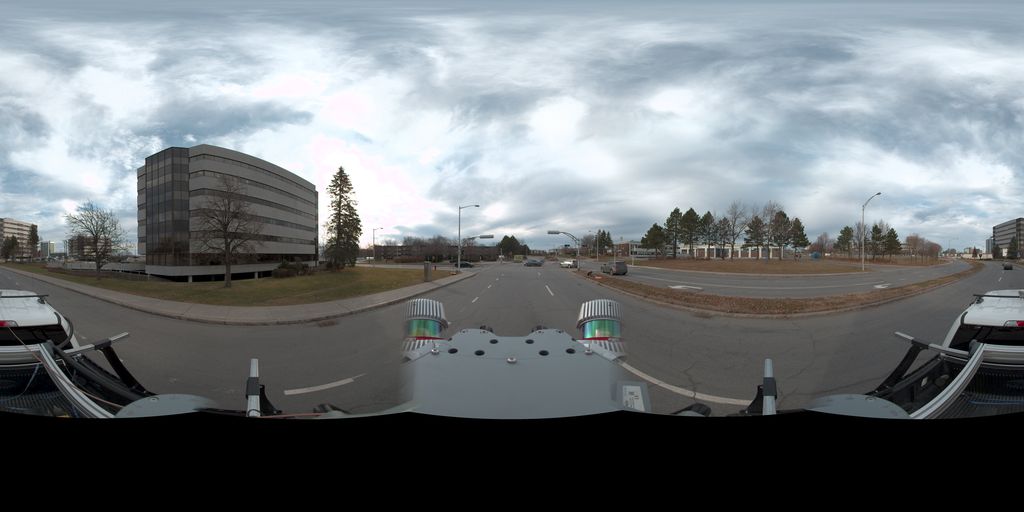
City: quebec_city